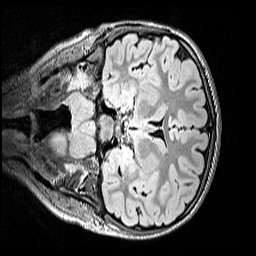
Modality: FLAIR
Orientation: coronal
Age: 9
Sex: female
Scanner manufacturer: siemens
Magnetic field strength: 3 T
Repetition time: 5 s
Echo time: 0.388 s